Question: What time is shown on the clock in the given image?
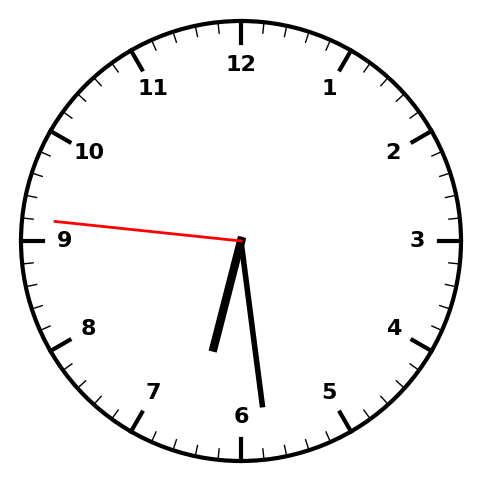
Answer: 06:28:46